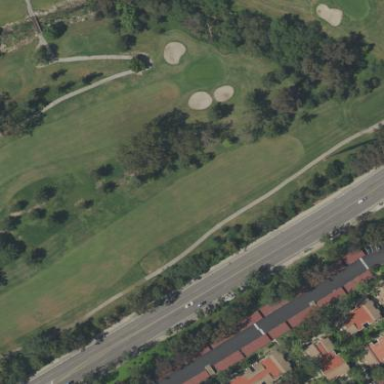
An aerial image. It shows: Golf fairway surrounded by grass.